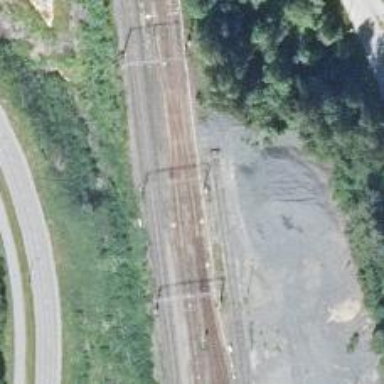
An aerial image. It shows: Railway track with continuous electrified contact lines.